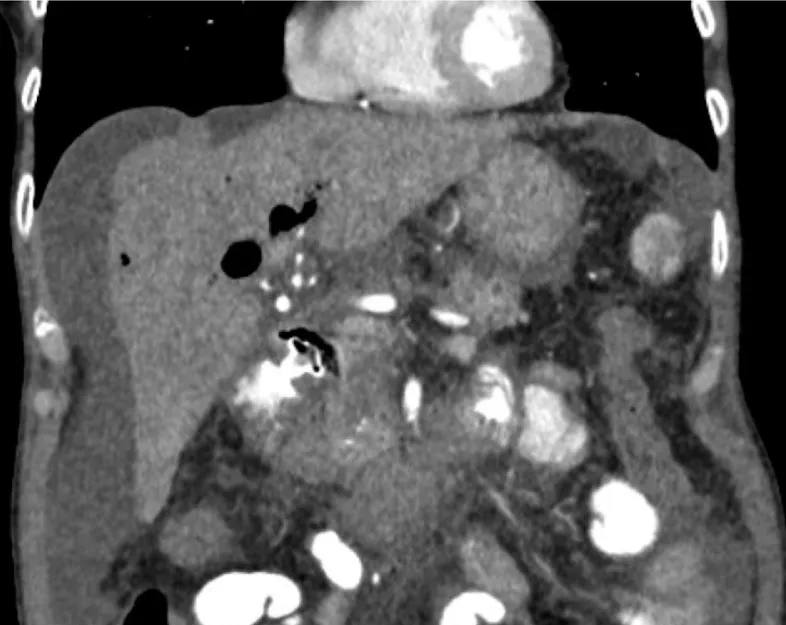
CT scan coronal view shows LAMS in proper position.
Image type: radiology (ct)